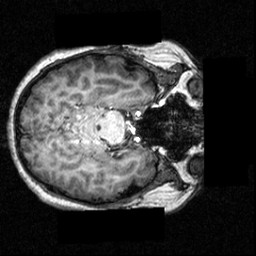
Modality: T1w
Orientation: axial
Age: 20
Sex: female
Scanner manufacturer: siemens
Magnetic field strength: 3.951 T
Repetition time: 1.5 s
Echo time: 0.00335 s